Question: I'm trying to use a <URL>.
How I compiled using 'G++':
'g++ -o bot bot.cpp -lgloox -lpthread'
What I've tried in 'Xcode':
Under my targets build settings:
- 'Other C++ Flags''-lpthread''-lgloox'- 'Header Search Paths''/usr/include''/usr/local/include''recursive.''/usr/local/include'
However, when I go to compile this abomination, I get these errors:

Can somebody help me make sense of these?
I've searched the internet extensively for this, to no avail.
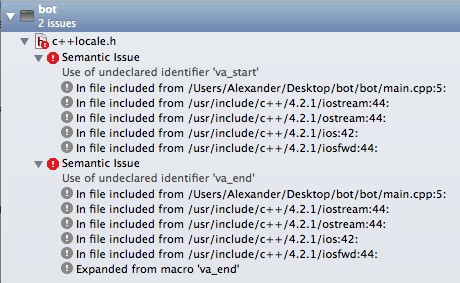
Answer: You will need to '/usr/include' from your library search paths. It's already included by default, and trying to add it a second time can make it end up overriding some headers provided by the compiler, with unfortunate results.
---
<URL> look like the gloox library isn't being used at link time, so that's failing now. -- if you're getting to the link phase, compilation is now going just fine.
Go to your project settings (click the project name at the top of the left-hand column), go to the "Build Phases" tab, open up the "Link Binary With Libraries" phase, and click the + button. Then find 'libgloox.dylib' (probably in '/usr/local/lib') and add it.